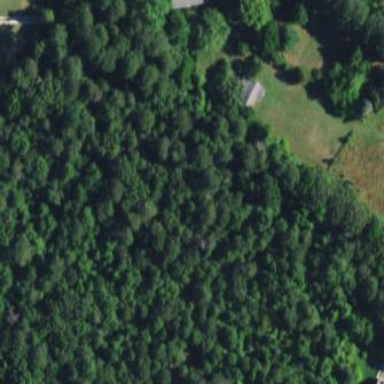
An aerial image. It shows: Beautiful woodland area.